Interaction volume radius: 10 \u00c5
Interaction volume height: 15 \u00c5
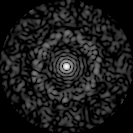
Disorder parameter: 0.87